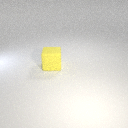
large yellow rubber cube